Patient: sex M, age 81
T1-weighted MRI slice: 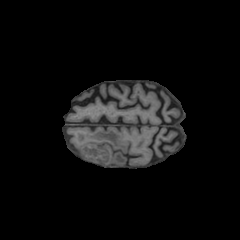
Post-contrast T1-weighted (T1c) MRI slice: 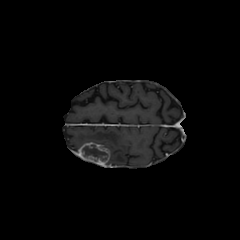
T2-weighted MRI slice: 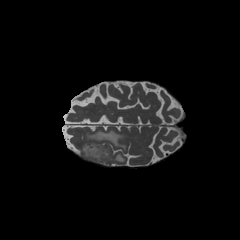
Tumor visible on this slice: yes
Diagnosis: Glioblastoma, IDH-wildtype
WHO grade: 4